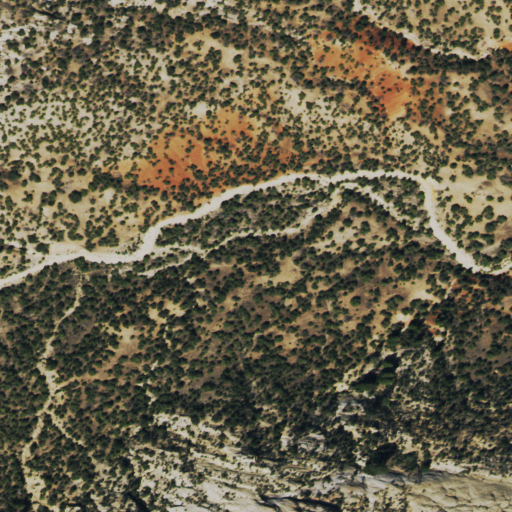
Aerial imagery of valley in Utah named Trail Draw containing evergreen forest and shrub